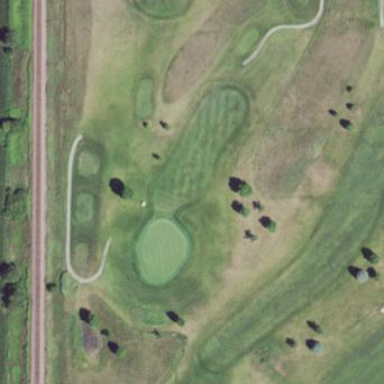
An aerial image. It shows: Grassy area designated as golf fairway.